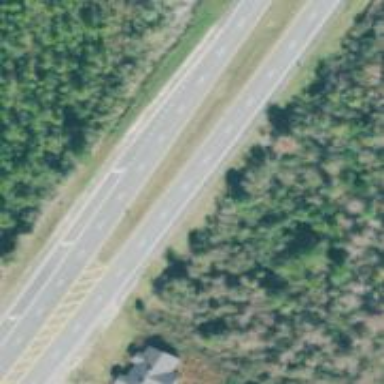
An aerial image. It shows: Asphalt trunk highway classified as expressway.